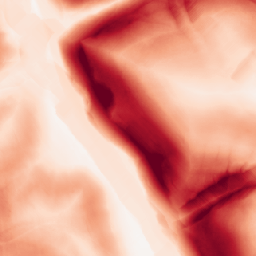
Category: morphological
Decomposition family: morphological_gradient
Decomposition parameters: size: 15
shape: diamond
Upsampling method: area
Upsampling parameters: scale: 8
Upsampling scale: 8